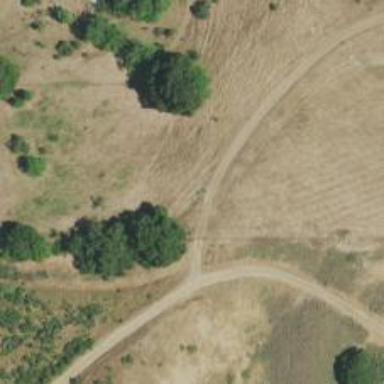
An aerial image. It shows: Unclassified road.